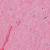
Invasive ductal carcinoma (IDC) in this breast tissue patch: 1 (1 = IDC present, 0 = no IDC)